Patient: sex M, age 60
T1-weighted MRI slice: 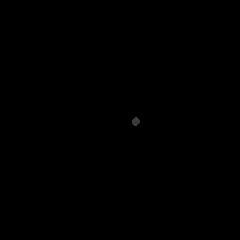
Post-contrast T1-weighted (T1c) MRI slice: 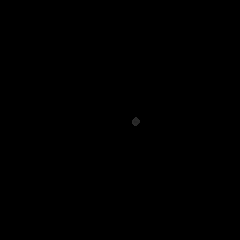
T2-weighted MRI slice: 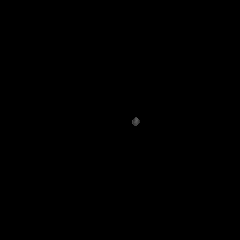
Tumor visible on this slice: no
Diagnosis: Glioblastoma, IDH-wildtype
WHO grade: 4